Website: slack
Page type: billing-address
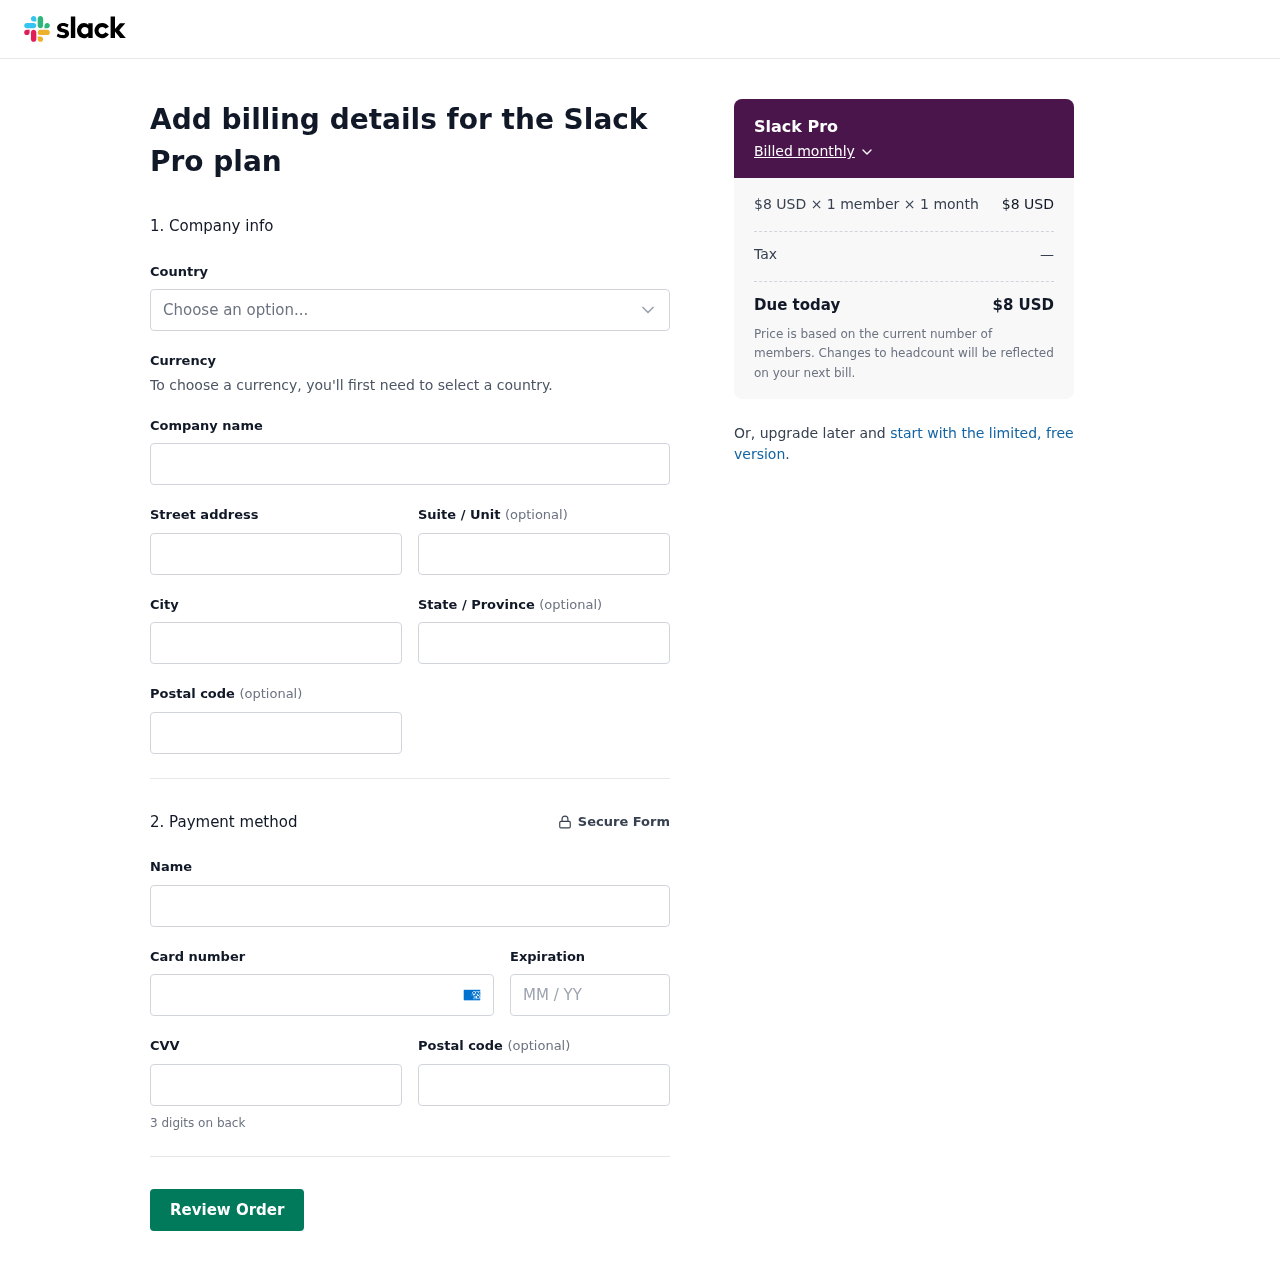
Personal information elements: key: PII_CARD_CVV
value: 4970
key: PII_CARD_EXPIRY
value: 08/27
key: PII_CARD_NUMBER
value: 3425 8444 6579 260
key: PII_CITY
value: New Phillipton
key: PII_COUNTRY
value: United States
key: PII_FULLNAME
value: Michelle Graham
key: PII_POSTCODE
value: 22893
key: PII_POSTCODE2
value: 69652
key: PII_STATE
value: Oklahoma
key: PII_STREET
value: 098 Maurice Freeway Suite 357
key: PII_STREET2
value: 373 Michael Street Suite 894
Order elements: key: ORDER_PLAN_PRICE
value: $8 USD
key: ORDER_NUM_MEMBERS
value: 1 member
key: ORDER_NUM_MONTHS
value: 1 month
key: ORDER_SUBTOTAL
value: $8 USD
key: ORDER_TAX
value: —
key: ORDER_TOTAL
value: $8 USD